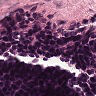
Metastatic tissue present: no